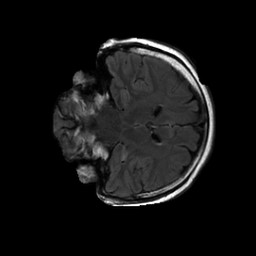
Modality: FLAIR
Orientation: coronal
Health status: ill
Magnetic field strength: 3 T